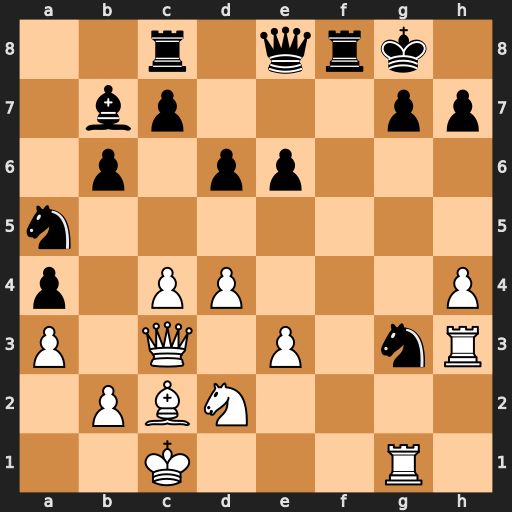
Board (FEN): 2r1qrk1/1bp3pp/1p1pp3/n7/p1PP3P/P1Q1P1nR/1PBN4/2K3R1
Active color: w
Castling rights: -
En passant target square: -
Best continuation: Rhxg3